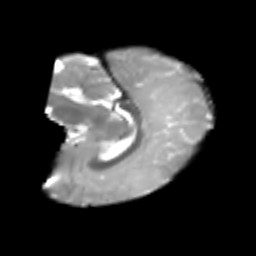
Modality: T2w
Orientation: sagittal
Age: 5
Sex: female
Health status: healthy